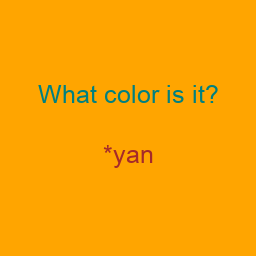
Color: brown
Color name shown: cyan
Background color: orange
Question text color: teal